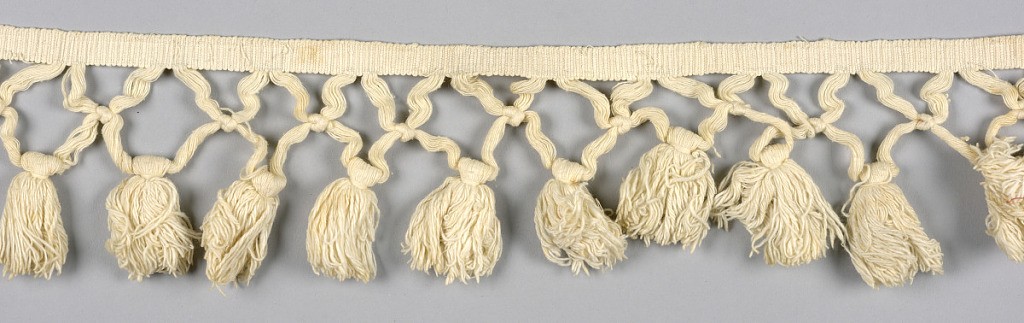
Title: Fringe
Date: early 19th century
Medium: cotton
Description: White bedspread fringe made from groups of warp threads crossed obliquely and knotted to form diamond shapes. Tassel at the bottom of each diamond.